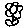
Label: flower